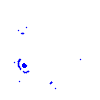
Particle: electron